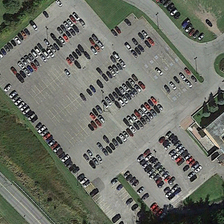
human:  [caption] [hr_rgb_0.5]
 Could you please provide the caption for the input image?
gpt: a lot of trees and lawns are planted around the parking lot .

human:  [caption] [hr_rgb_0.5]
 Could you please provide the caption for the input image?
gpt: the parking lot is full of cars .

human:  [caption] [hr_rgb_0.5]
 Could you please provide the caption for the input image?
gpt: the parking lot is full of cars .

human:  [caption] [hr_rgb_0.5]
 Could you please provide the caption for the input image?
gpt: a lot of trees and lawns are planted around the parking lot .

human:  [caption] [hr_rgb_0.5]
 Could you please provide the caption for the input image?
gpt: the parking lot is full of cars .